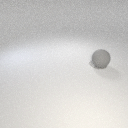
large gray rubber sphere